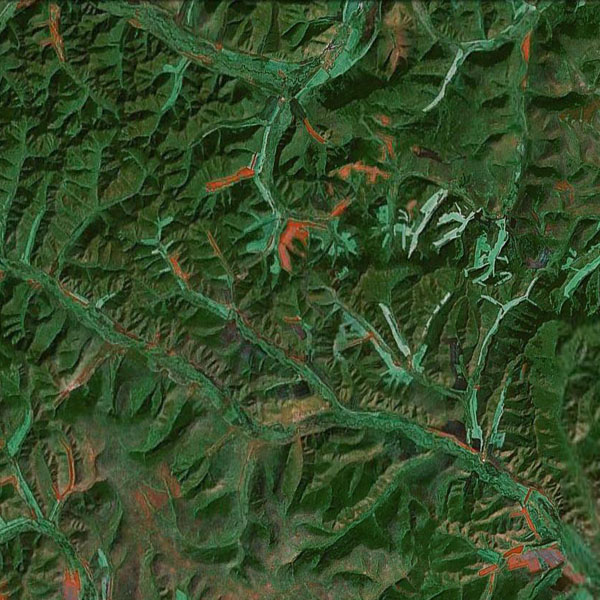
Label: Mountain